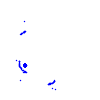
Particle: electron